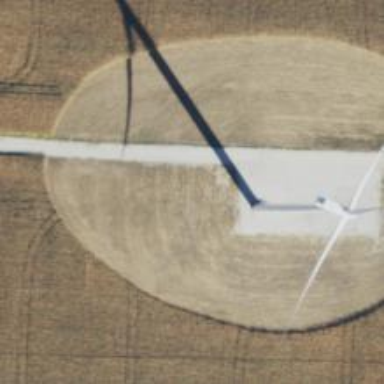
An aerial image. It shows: Wind generator powered by wind turbine.